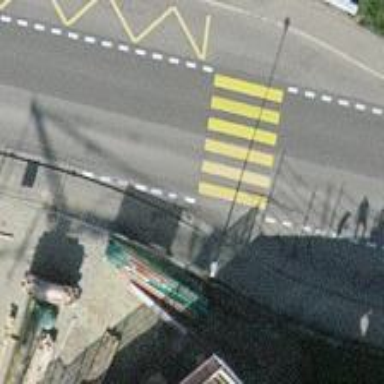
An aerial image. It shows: Zebra crossing on the road.